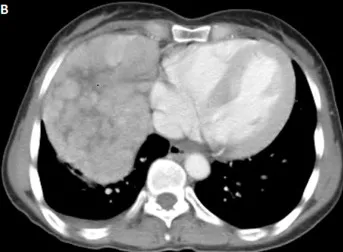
Contrast-enhanced CT chest: heterogeneously enhancing mass in the right thoracic cavity; it showed a clear limits with polycyclic contours, and it occupies the middle lobe and extends to the upper and lower lobes.
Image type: radiology (ct)